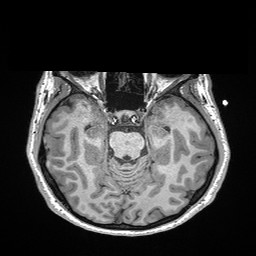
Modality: T1w
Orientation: coronal
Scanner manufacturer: siemens
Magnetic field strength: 3 T
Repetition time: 2.3 s
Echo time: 0.00298 s